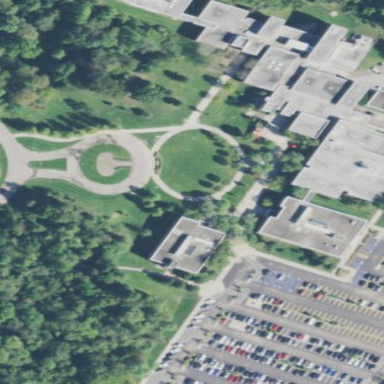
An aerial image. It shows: College building.